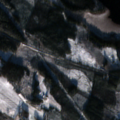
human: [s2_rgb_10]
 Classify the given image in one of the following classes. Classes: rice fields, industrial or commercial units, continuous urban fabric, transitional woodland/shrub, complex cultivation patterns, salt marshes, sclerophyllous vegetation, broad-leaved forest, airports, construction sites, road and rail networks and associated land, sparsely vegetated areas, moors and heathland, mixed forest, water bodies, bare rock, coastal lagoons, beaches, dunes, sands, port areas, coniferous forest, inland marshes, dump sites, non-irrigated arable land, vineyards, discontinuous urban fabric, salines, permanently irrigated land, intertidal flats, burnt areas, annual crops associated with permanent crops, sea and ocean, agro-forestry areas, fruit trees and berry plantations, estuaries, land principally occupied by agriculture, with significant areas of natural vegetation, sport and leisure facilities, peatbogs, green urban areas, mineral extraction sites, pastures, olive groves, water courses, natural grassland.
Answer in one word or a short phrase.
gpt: land principally occupied by agriculture, with significant areas of natural vegetation, coniferous forest, mixed forest, transitional woodland/shrub, inland marshes, water bodies